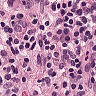
Metastatic tissue present: yes